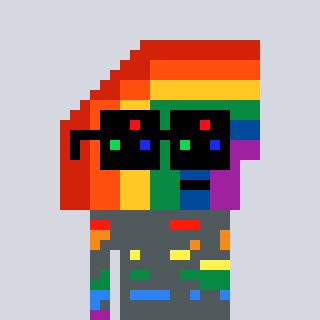
a pixel art character with square black sunglasses, a rainbow-shaped head and a slimegreen-colored body on a cool background